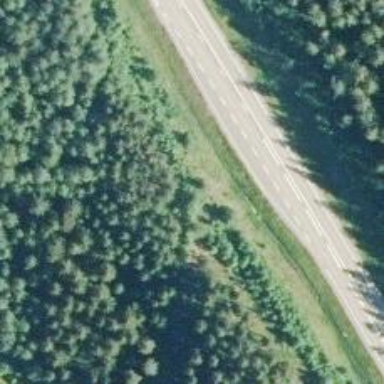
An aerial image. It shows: Track road.